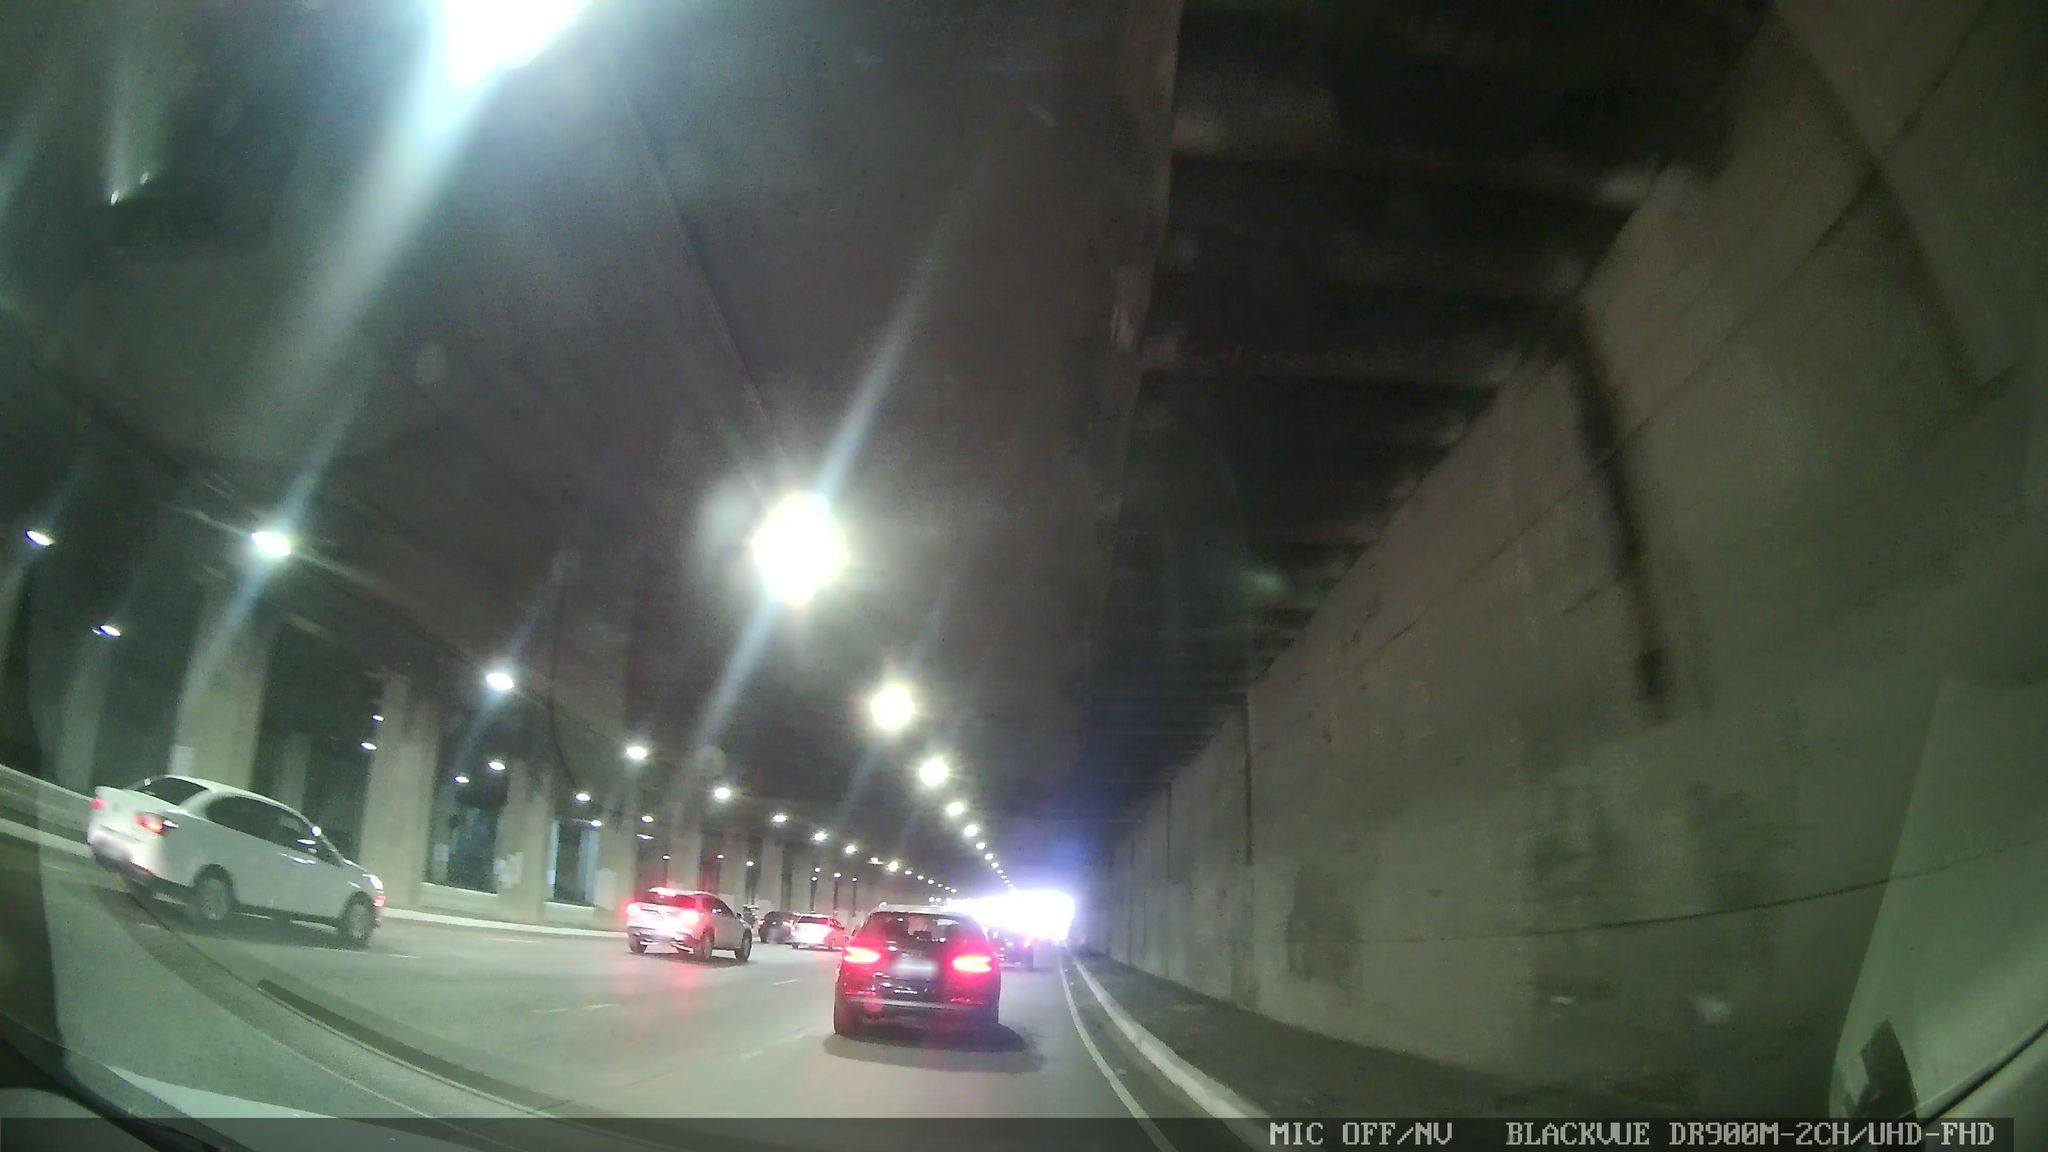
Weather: clear
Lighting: night
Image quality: slightly poor
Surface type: driving surface
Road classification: footway, residential
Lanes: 2
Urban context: urban centre
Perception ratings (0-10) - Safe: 0.56, Lively: 4.85, Beautiful: 7.58, Boring: 5.72, Depressing: 4.82, Wealthy: 1.81